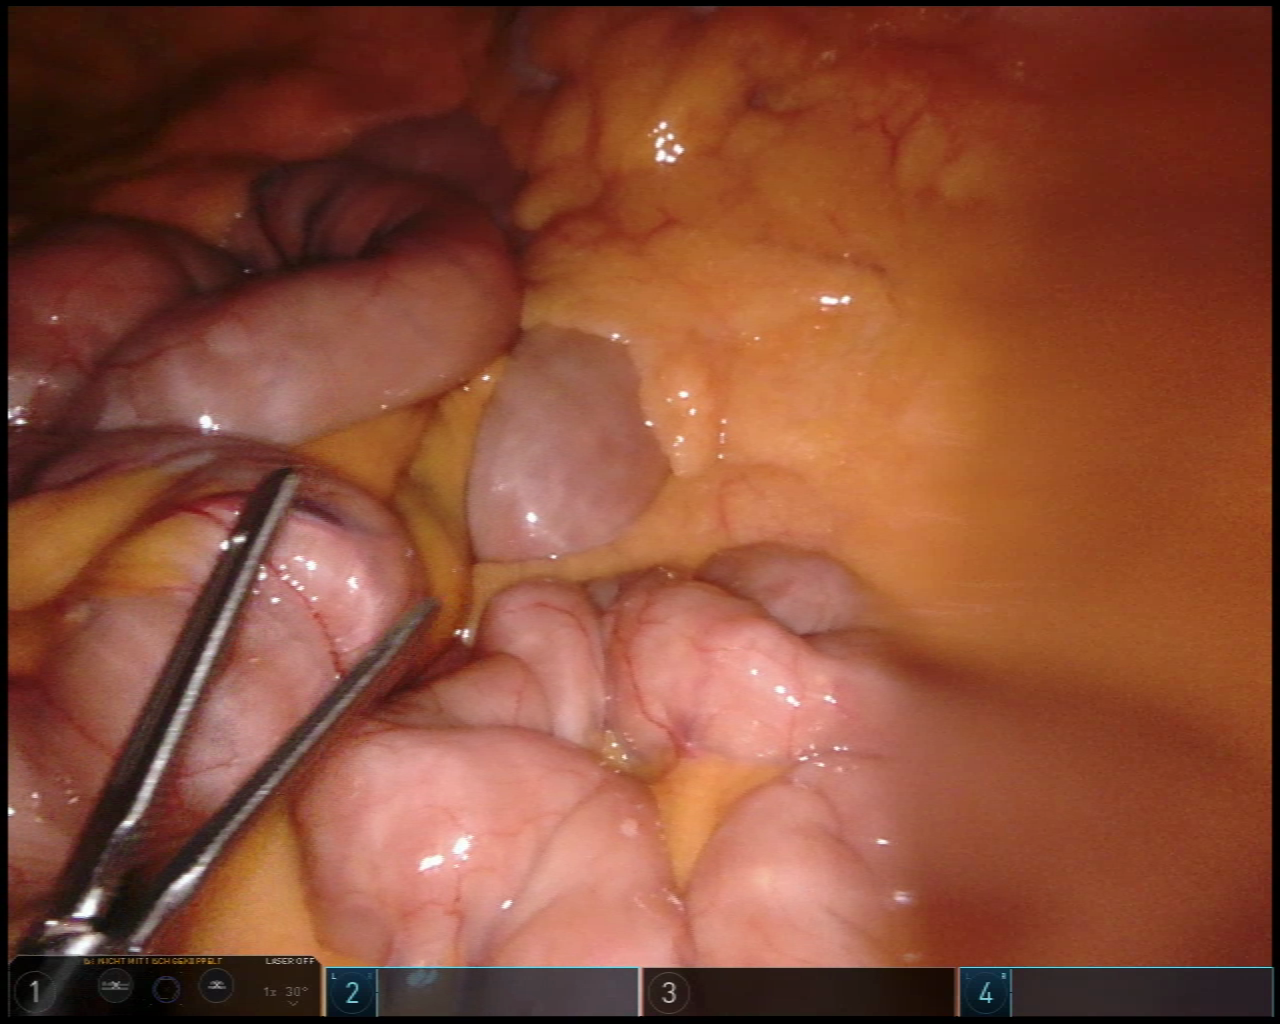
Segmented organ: small_intestine
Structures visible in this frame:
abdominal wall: no
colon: yes
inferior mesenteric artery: no
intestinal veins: no
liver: no
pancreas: no
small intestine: yes
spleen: no
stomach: no
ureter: no
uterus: no
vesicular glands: no